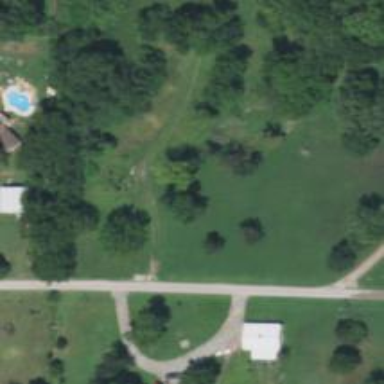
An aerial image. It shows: Driveway leading to service road.